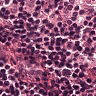
Metastatic tissue present: no